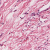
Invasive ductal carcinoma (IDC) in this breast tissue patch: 0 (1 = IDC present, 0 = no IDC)